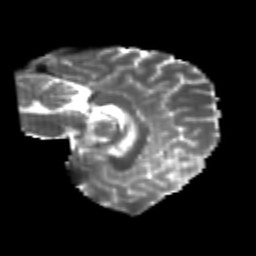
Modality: T2w
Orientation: sagittal
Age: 25
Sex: female
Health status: healthy
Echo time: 0.074 s